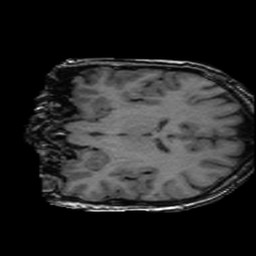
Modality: T1w
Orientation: coronal
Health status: ill
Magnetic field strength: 3 T